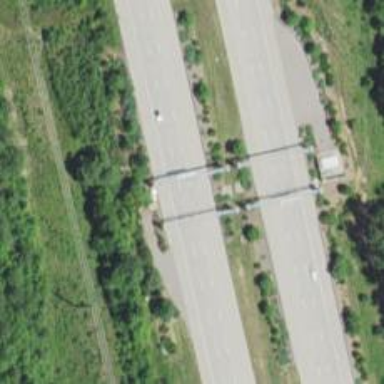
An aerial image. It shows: Toll gantry on the road.